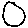
Label: circle